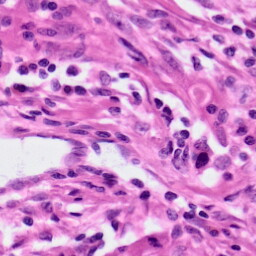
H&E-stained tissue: Lung